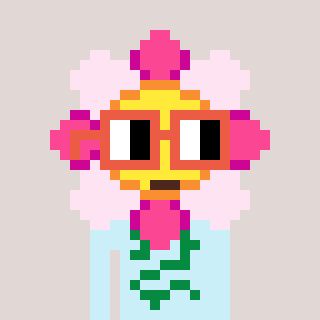
a pixel art character with square orange glasses, a flower-shaped head and a cold-colored body on a warm background